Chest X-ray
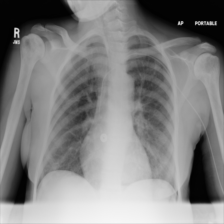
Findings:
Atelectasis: negative
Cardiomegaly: negative
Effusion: negative
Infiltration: negative
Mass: negative
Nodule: negative
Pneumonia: negative
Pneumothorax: negative
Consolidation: negative
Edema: positive
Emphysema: negative
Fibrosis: negative
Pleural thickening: negative
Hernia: negative